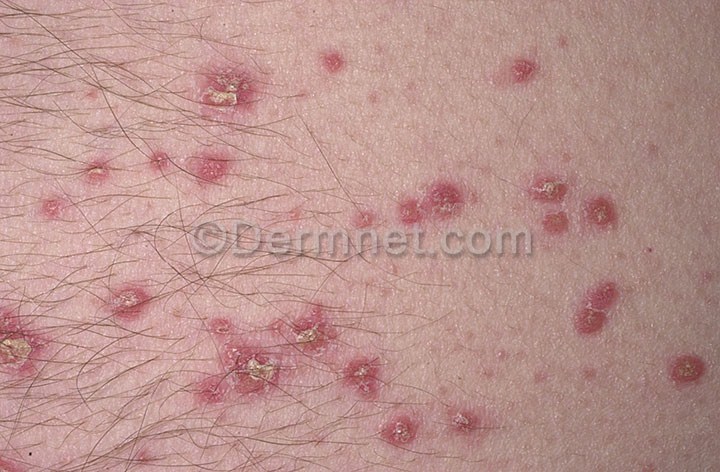
Disease: Psoriasis pictures Lichen Planus and related diseases